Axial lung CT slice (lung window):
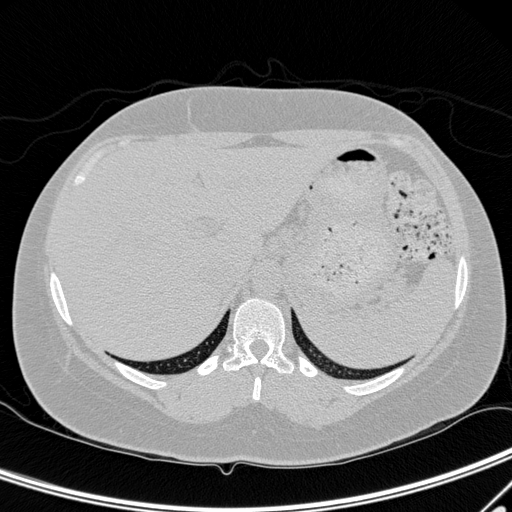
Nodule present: no